八年级 · 度量几何学
如图所示的网格是由 9 个相同的小正方形拼成的, 图形的各个顶点均为格点,

则 $\angle 1-\angle 2-\angle 3$ 的度数为 $(\quad)$

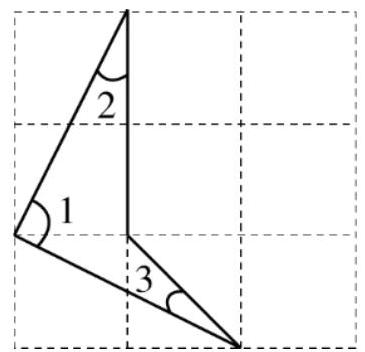
A. $30^{\circ}$
B. $45^{\circ}$
C. $55^{\circ}$
D. $60^{\circ}$
答案: B